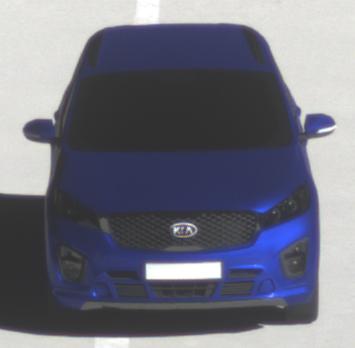
Make: KIA
Model: Sorento 2.2 CRDi
Detailed model: Sorento (UM)
Model produced from: 2015/03
Model produced until: 2017/10
Doors: 5
Color: blue
Road condition: dry road
Daytime: morning or afternoon
Contrast: high contrast